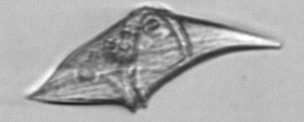
Label: Gyrodinium